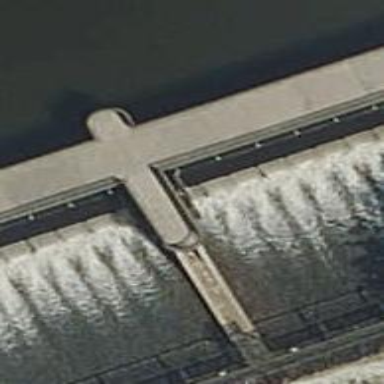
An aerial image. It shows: Weir in waterway.